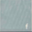
Piece: xx